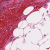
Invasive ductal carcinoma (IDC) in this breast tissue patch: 0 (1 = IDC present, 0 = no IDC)